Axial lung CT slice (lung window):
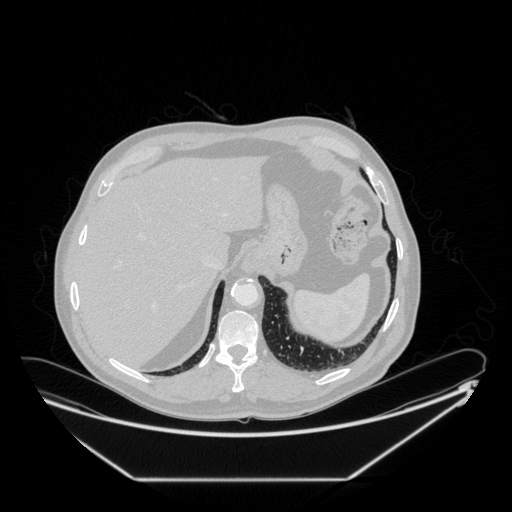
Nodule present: yes
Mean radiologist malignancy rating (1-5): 2